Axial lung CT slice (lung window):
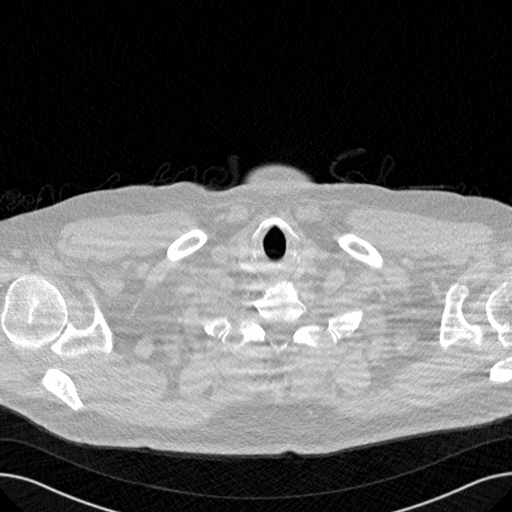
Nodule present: no